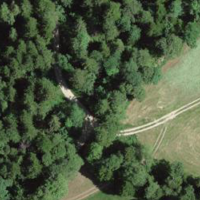
EUNIS habitat code: 41
Species observed at this site:
Lathyrus vernus
Cardamine heptaphylla